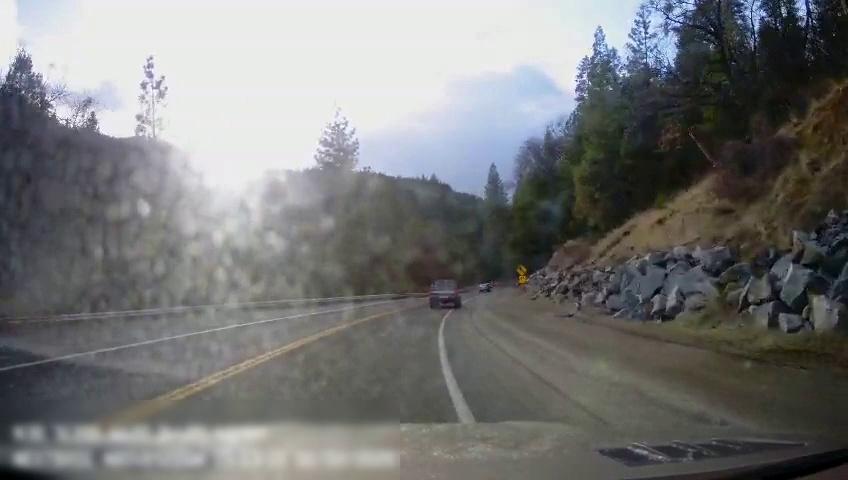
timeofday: Day
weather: Sunny
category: Drivable Space
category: Vehicles | Car
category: Vehicles | Truck
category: Lanes | Current Lane
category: Lanes | Current Lane
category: Lanes | Alternate Lane
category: Traffic | Signs